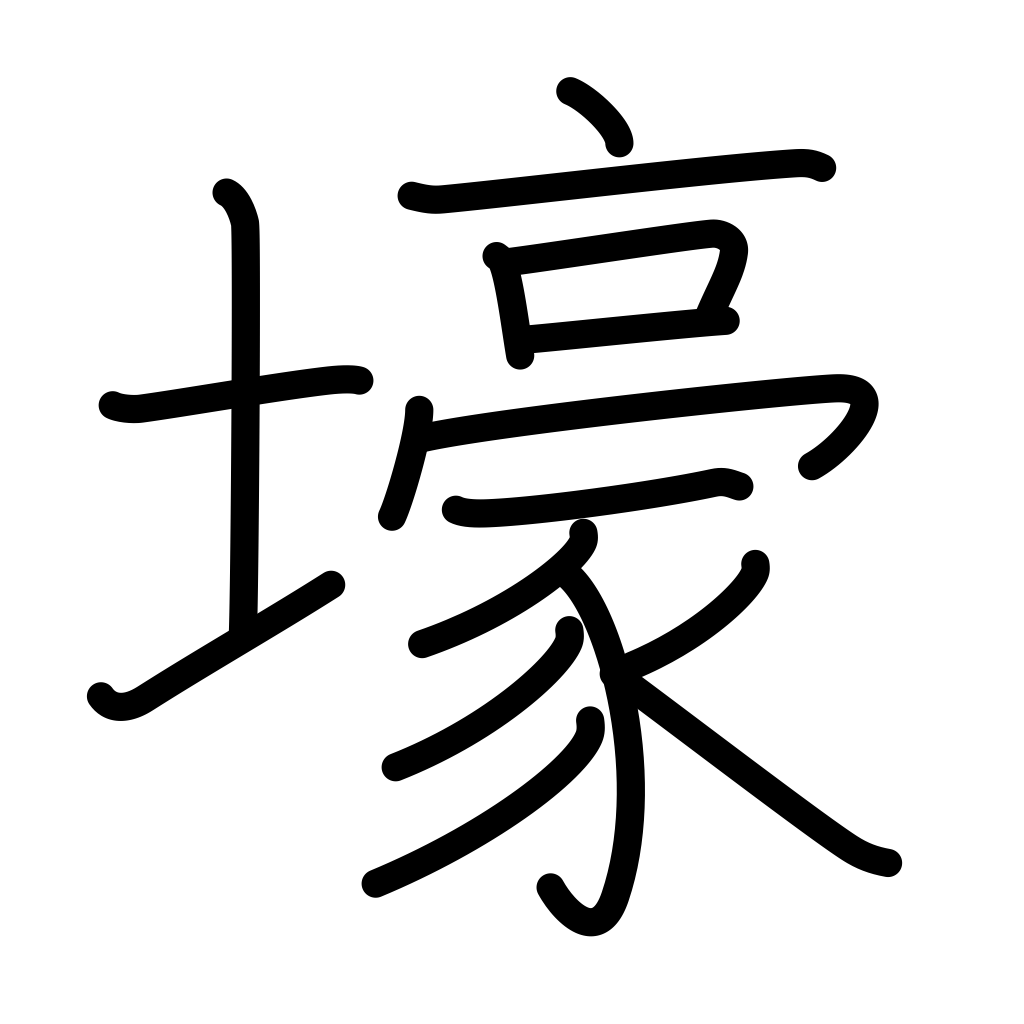
Meaning: trench, dugout, air raid shelter